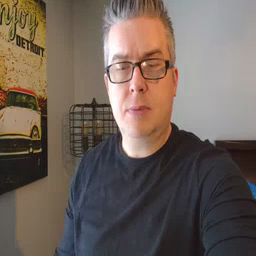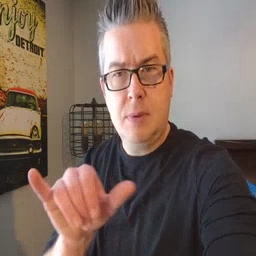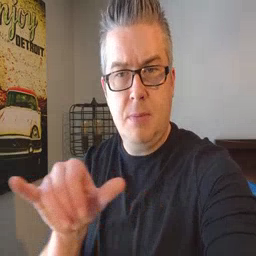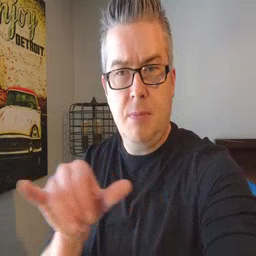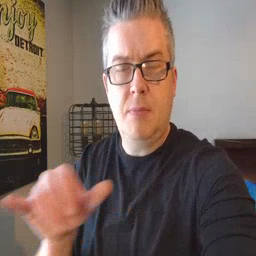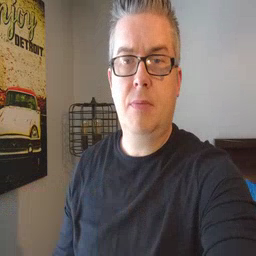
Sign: same